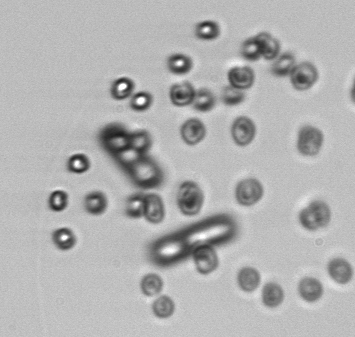
Label: Phaeocystis